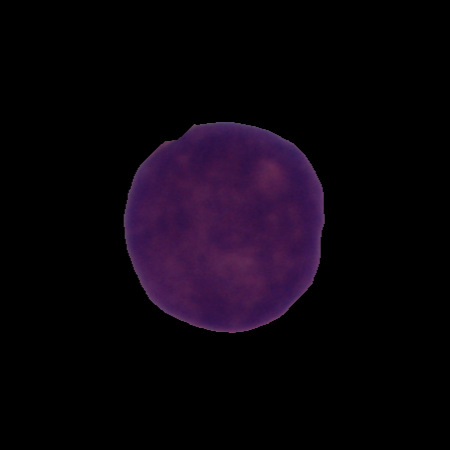
Label: cancer